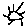
Label: sun